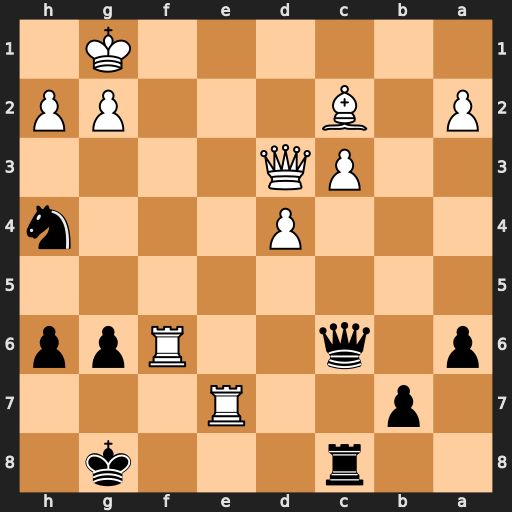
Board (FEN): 2r3k1/1p2R3/p1q2Rpp/8/3P3n/2PQ4/P1B3PP/6K1
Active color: b
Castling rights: -
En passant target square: -
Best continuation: Qxg2#